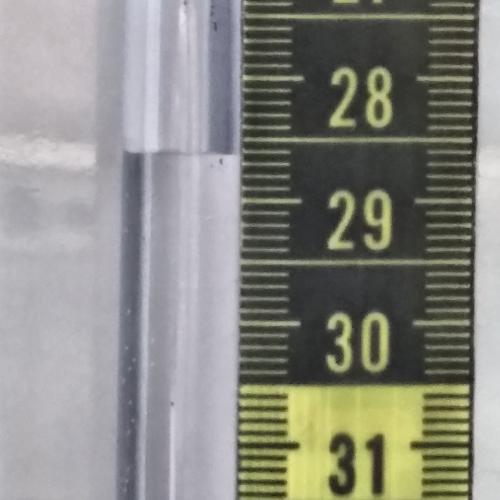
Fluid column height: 28.6 cm